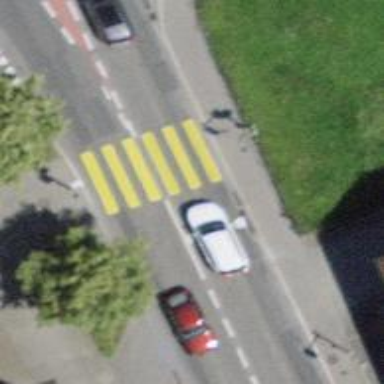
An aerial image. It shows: Crossing equipped with traffic signals. It is zebra crossing.